Aerial crown-view tile of a tropical tree (Barro Colorado Island, Panama), acquired 20241014:
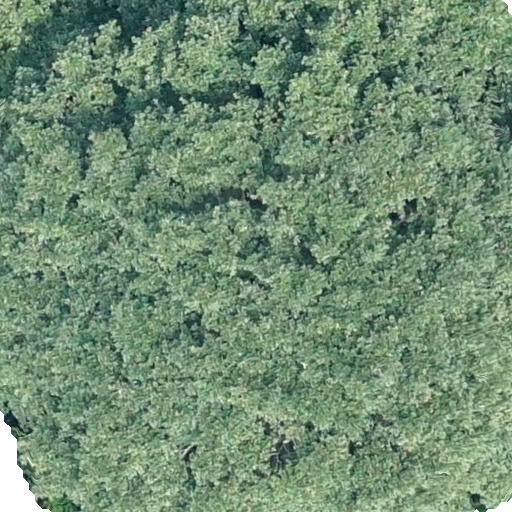
Species: Ficus obtusifolia
GBIF accepted scientific name: Ficus obtusifolia
Crown area: 680.167 m²